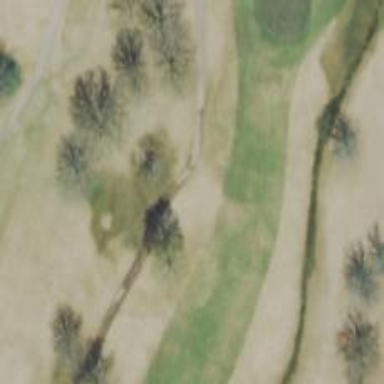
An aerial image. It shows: Asphalt path on golf course.